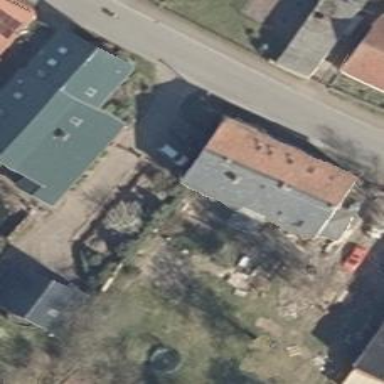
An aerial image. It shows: Detached building with gabled roof.